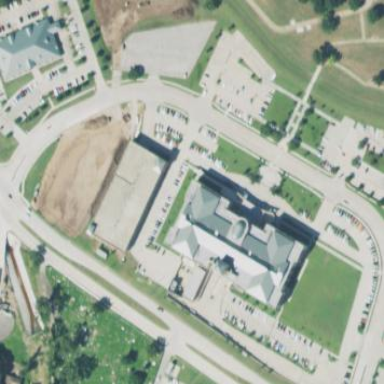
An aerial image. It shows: Courthouse building.